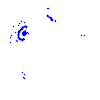
Particle: electron